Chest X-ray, PA view. Patient: 51 years old, sex M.
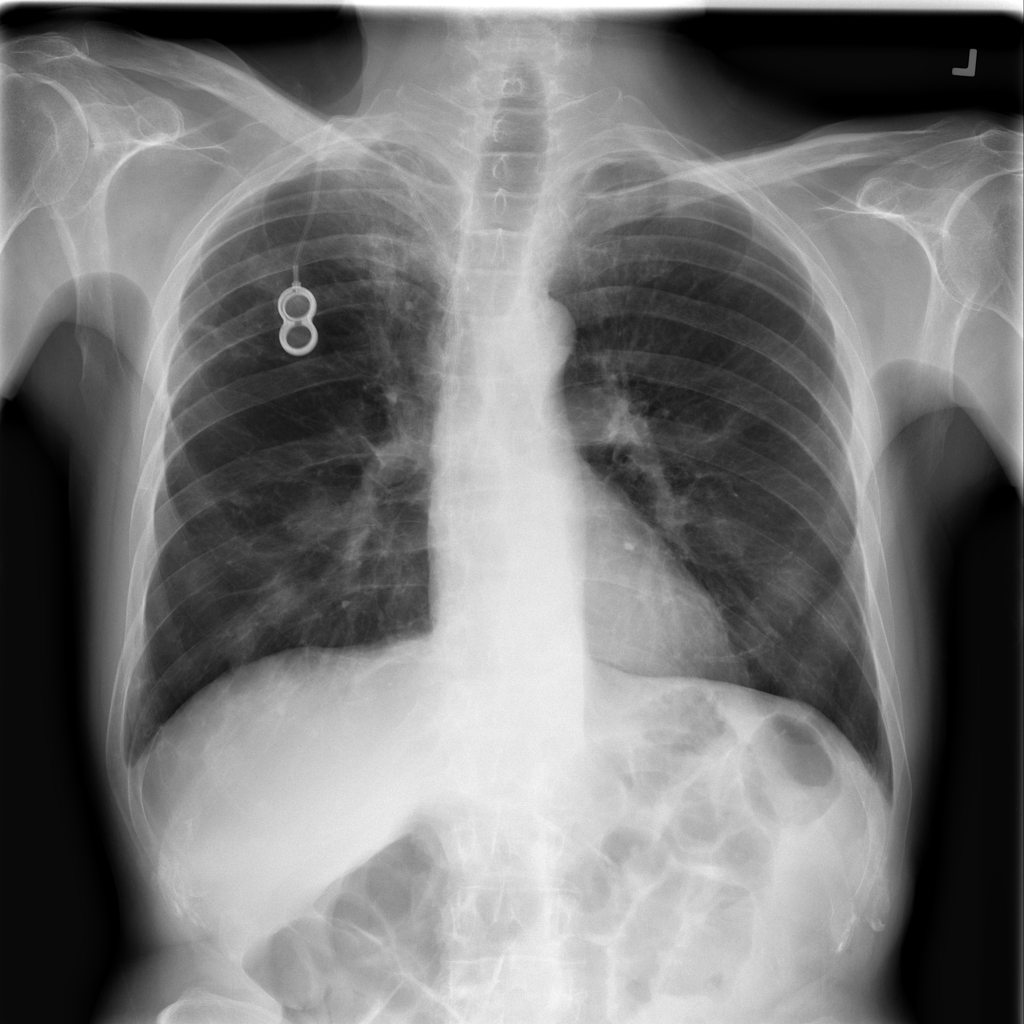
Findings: Infiltration